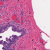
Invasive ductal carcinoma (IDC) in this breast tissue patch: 0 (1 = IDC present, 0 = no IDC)